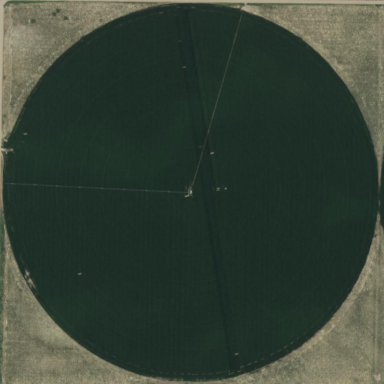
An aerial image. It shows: Farmland with pivot irrigation system.